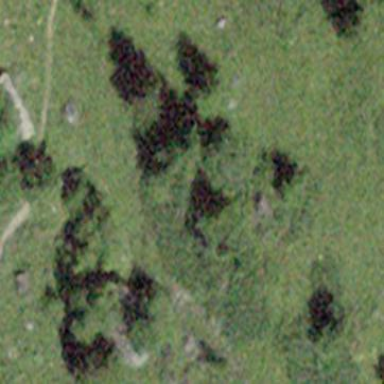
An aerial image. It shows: Forest area.